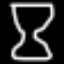
Label: hourglass